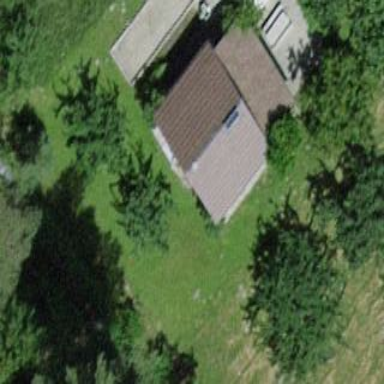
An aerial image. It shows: Shed.